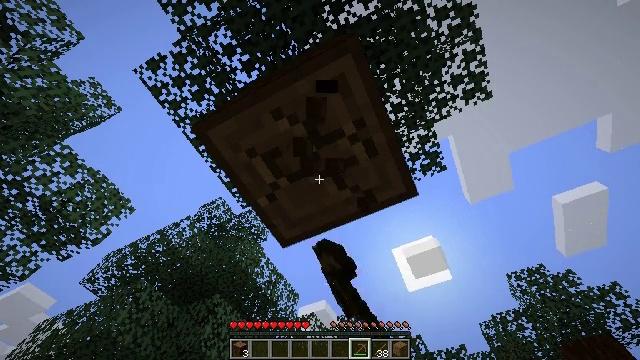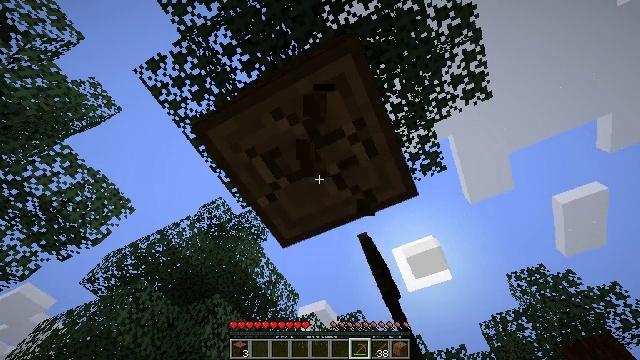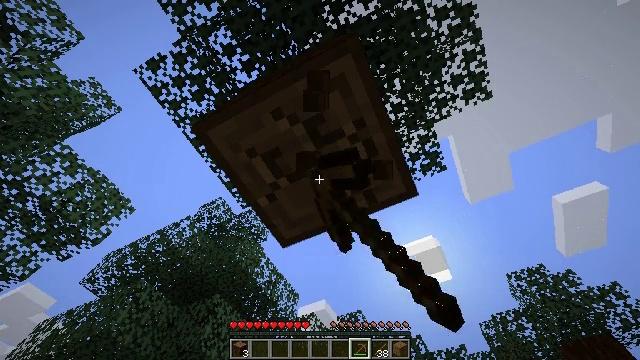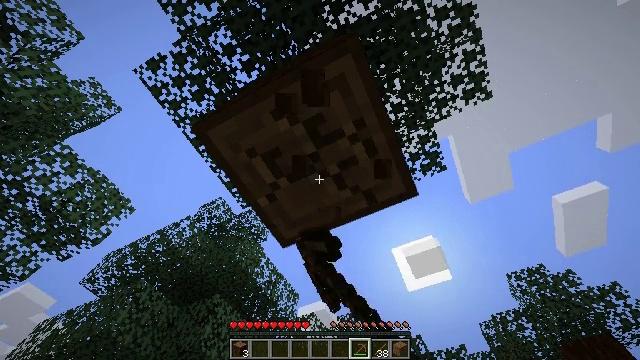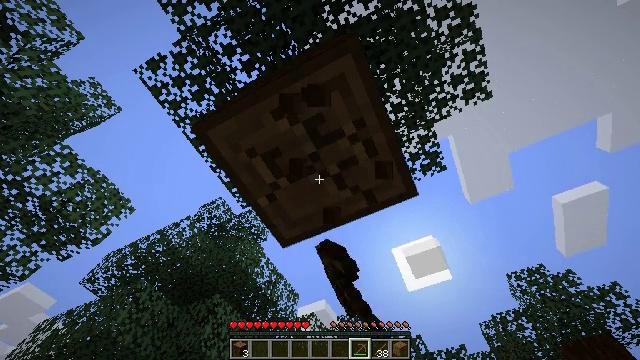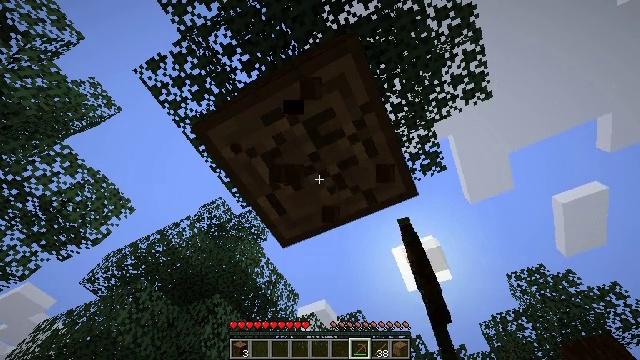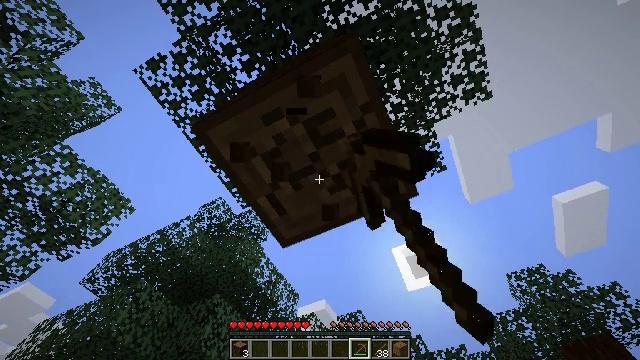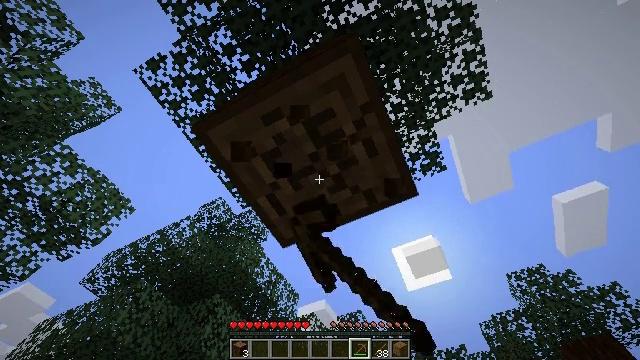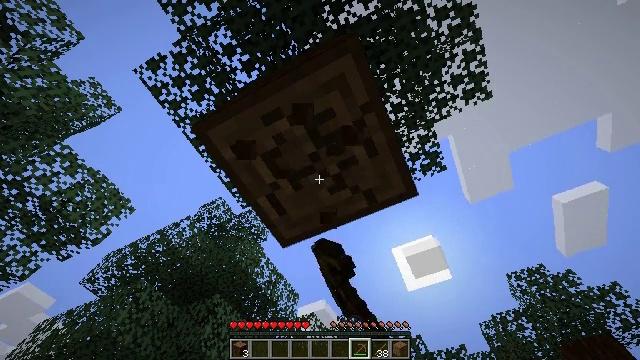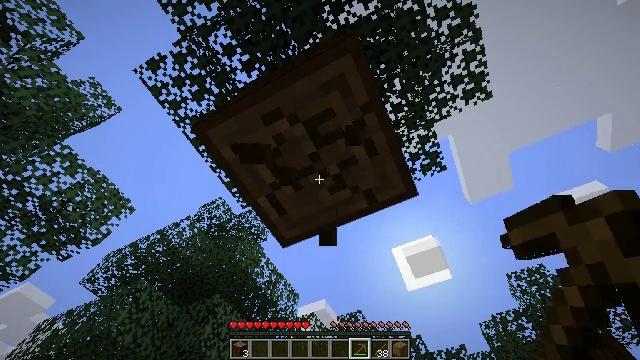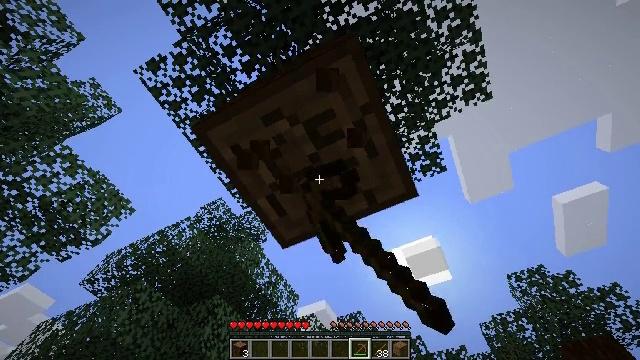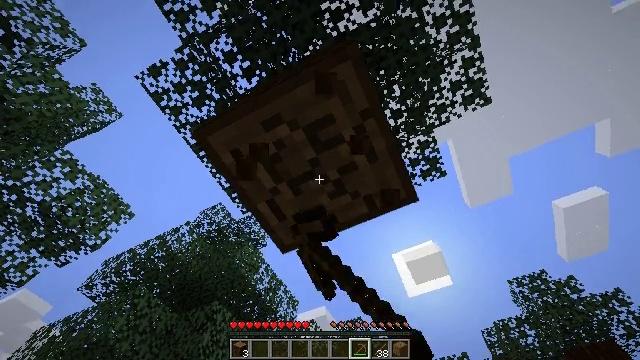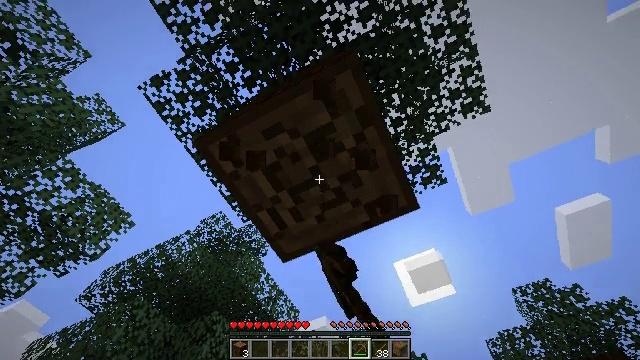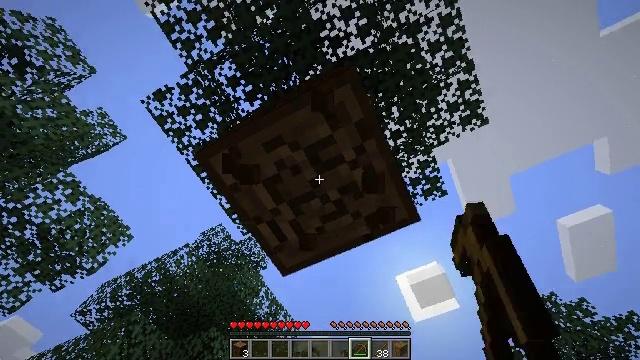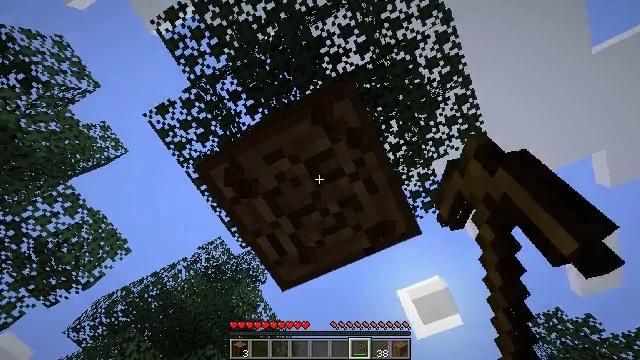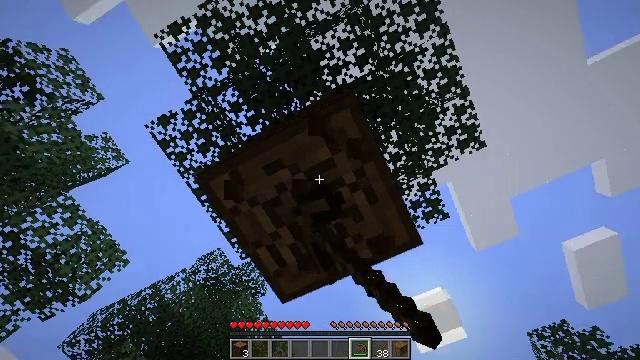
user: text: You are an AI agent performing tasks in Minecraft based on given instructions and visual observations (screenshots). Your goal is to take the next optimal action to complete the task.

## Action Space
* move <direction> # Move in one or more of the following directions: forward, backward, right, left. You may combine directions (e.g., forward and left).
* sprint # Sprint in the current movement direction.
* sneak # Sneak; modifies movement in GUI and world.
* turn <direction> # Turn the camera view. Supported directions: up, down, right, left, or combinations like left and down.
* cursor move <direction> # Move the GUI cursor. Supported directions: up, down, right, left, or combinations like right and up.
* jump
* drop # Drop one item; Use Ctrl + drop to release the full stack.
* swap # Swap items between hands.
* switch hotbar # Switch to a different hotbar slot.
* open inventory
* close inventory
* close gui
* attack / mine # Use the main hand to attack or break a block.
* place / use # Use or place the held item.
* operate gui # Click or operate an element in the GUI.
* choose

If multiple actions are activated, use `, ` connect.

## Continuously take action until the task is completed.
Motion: motion action
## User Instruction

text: Mine the spruce log from the forest.
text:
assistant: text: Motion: attack / mine
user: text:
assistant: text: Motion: attack / mine
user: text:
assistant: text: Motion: attack / mine
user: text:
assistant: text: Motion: attack / mine
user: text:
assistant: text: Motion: attack / mine
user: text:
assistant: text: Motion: attack / mine
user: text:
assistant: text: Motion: attack / mine
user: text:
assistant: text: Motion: attack / mine
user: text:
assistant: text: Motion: attack / mine
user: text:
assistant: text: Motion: attack / mine
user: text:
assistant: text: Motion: turn up, attack / mine
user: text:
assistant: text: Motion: turn up, attack / mine
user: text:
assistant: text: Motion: turn up, attack / mine
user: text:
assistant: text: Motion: turn up, attack / mine
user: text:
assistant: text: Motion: turn up, attack / mine
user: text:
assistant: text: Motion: turn up, attack / mine
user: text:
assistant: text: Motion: attack / mine
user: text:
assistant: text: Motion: attack / mine
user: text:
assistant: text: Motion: attack / mine
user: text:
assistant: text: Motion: attack / mine
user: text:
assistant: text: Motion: attack / mine
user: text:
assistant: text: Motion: attack / mine
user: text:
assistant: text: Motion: attack / mine
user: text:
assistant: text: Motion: attack / mine
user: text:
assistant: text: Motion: attack / mine
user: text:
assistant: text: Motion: attack / mine
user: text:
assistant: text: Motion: attack / mine
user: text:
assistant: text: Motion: attack / mine
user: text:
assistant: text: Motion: attack / mine
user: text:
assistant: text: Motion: attack / mine